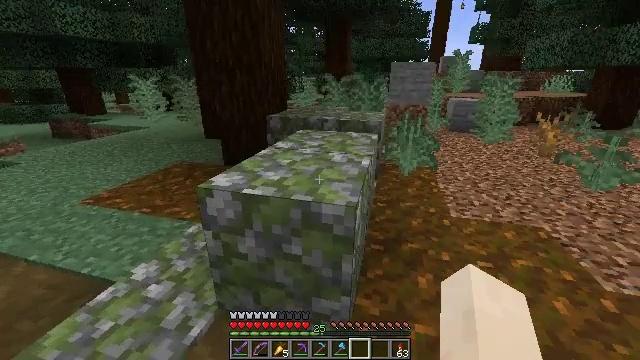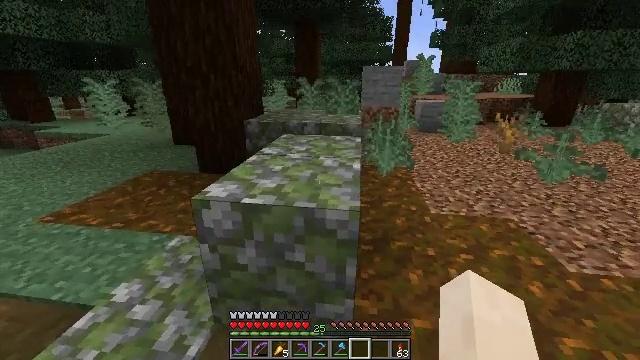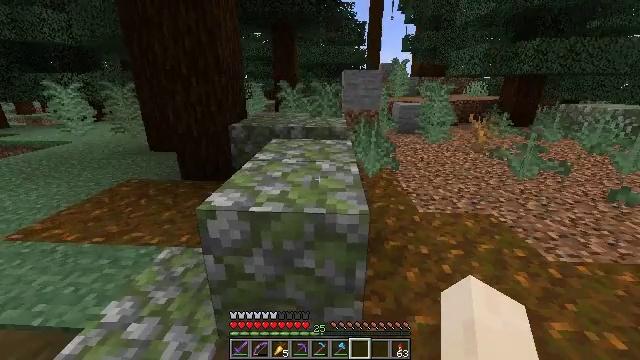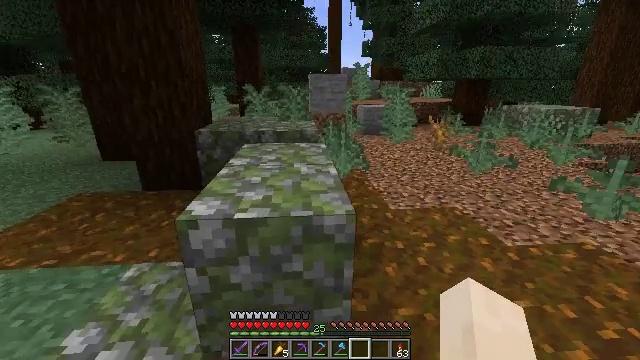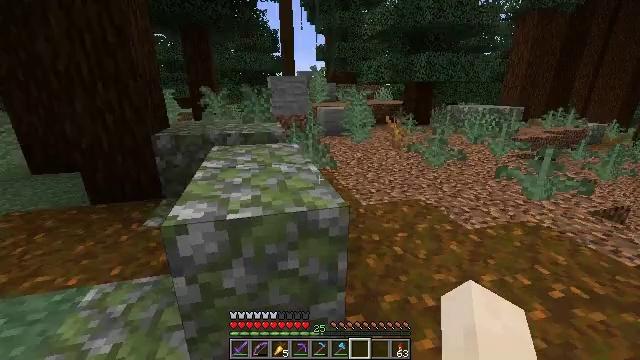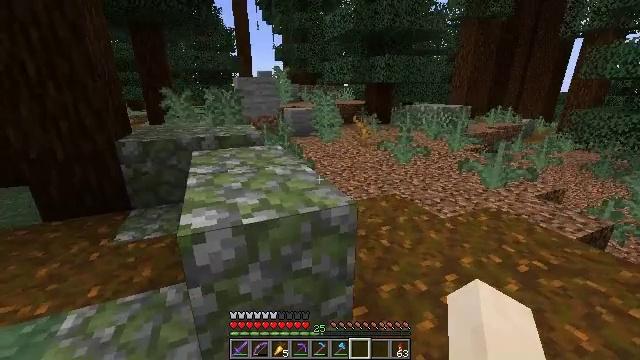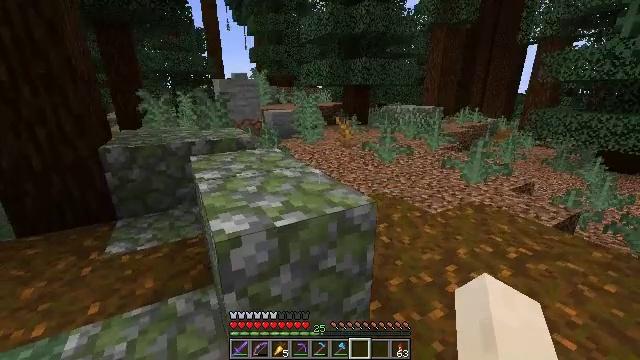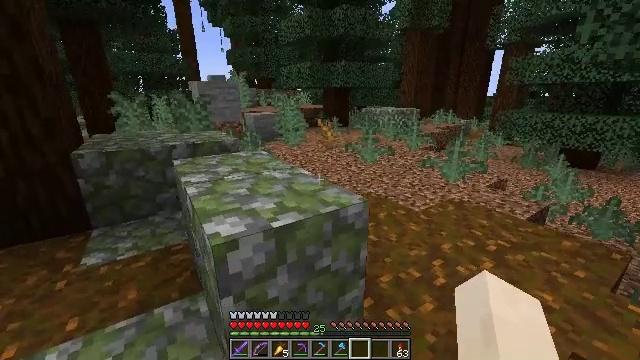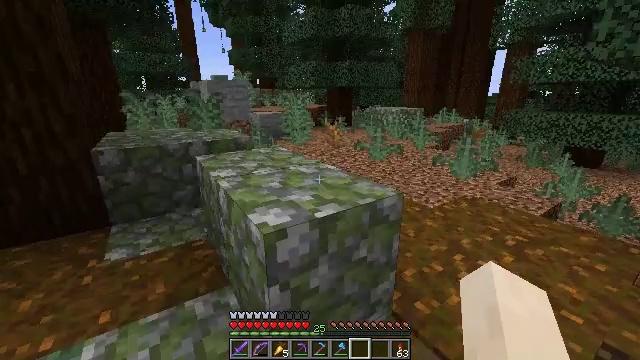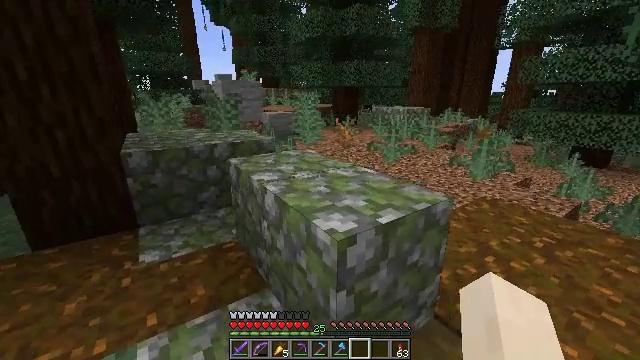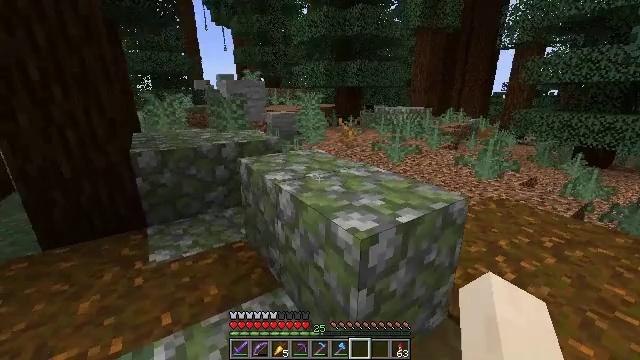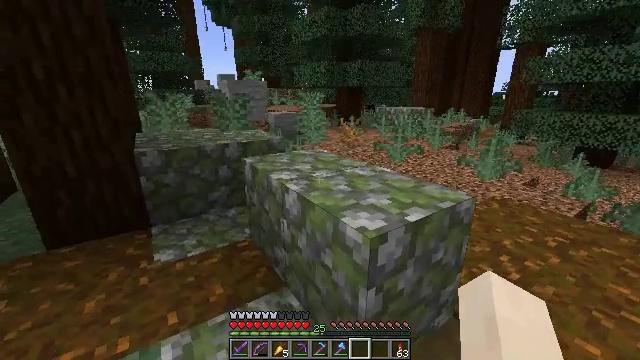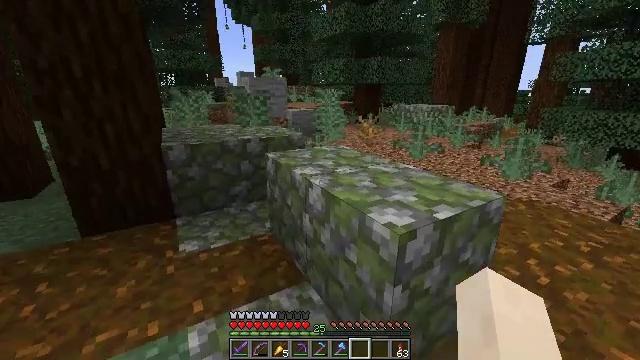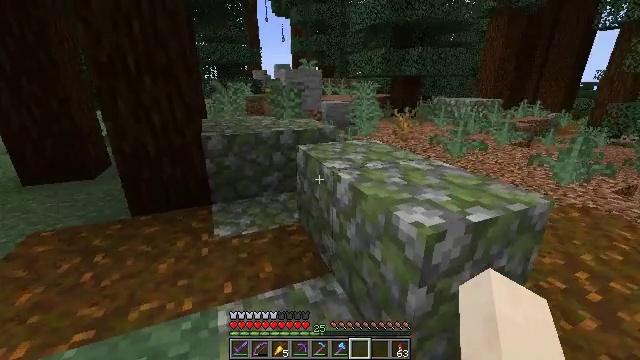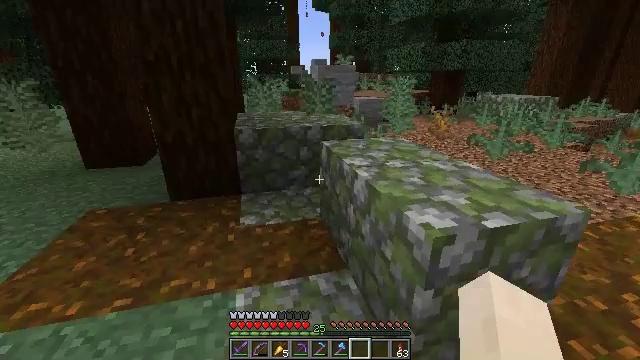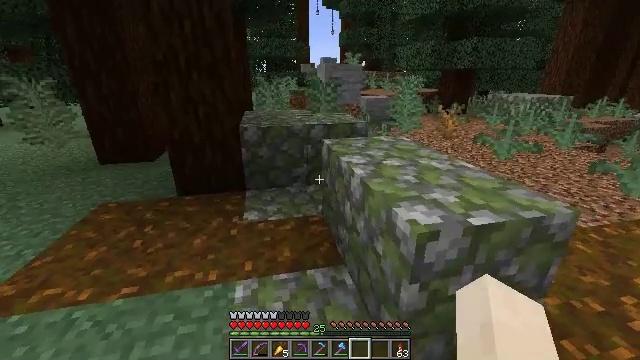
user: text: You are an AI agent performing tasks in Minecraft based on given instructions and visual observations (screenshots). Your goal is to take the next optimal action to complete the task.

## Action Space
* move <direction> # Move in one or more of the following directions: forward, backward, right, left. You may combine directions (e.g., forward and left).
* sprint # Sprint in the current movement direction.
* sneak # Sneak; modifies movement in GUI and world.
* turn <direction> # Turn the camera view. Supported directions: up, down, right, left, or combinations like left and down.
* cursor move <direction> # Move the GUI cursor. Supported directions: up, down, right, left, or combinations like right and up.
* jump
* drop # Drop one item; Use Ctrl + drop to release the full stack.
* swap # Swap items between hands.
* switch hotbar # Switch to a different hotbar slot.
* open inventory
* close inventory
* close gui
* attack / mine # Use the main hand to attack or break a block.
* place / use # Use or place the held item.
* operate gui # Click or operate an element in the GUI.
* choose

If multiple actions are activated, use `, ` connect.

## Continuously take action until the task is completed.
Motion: motion action
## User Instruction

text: Harvest mossy cobblestone for building.
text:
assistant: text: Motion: move left, turn right
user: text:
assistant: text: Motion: move left, turn right
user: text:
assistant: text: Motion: move left, turn right
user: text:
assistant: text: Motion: move left, turn right
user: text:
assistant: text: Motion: move left, turn right
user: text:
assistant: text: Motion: move left, turn right
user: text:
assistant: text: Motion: move left, turn right
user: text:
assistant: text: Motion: move left
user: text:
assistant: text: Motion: move left
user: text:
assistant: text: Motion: no_op
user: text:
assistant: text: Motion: no_op
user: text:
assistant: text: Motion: turn left
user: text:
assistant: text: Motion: move right, turn left and down
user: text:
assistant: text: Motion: move back and move right, turn left
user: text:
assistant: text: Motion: move back and move right, turn left
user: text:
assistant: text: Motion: move back
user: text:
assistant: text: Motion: move back
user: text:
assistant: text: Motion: no_op
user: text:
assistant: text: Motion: no_op
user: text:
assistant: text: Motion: no_op
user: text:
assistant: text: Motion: no_op
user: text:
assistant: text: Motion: no_op
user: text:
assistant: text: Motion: no_op
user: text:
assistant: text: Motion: no_op
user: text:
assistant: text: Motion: no_op
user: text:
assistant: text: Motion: no_op
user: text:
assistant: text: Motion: no_op
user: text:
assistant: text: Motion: no_op
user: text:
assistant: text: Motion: turn right
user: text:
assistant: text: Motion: turn right and up